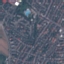
Land use / land cover: Residential